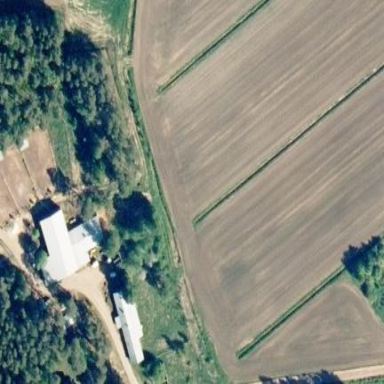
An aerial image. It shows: Farmyard area.